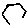
Label: hexagon